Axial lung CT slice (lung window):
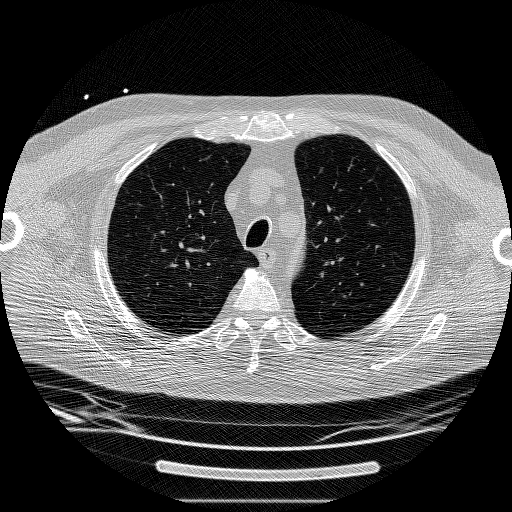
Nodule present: no